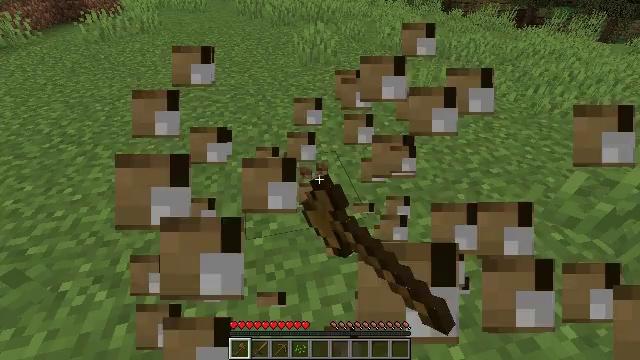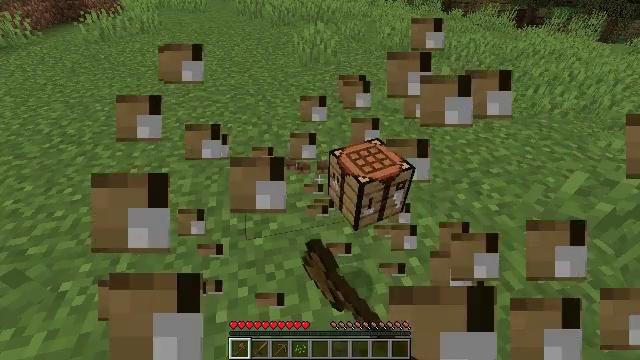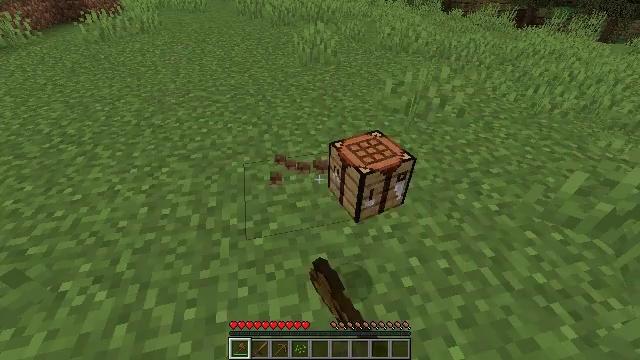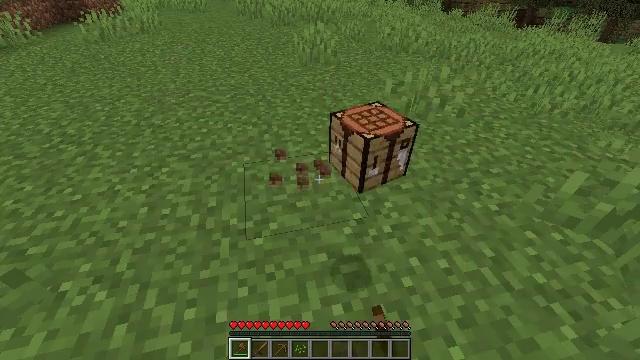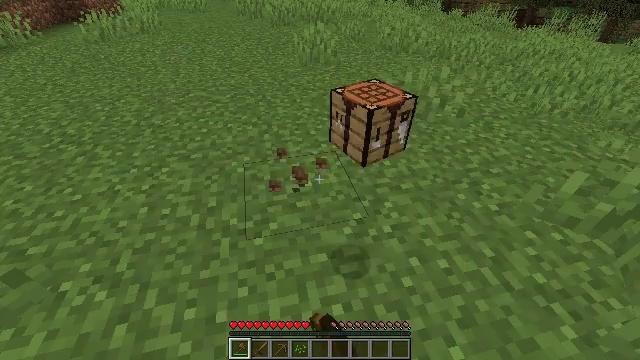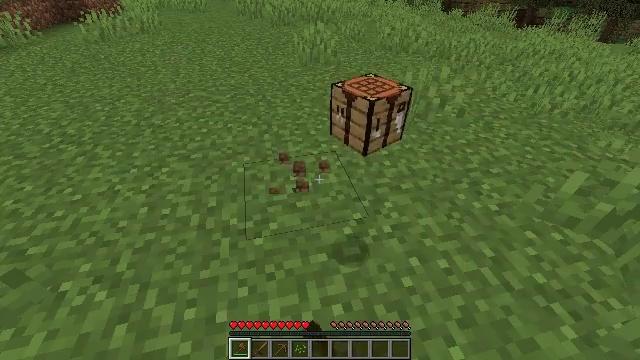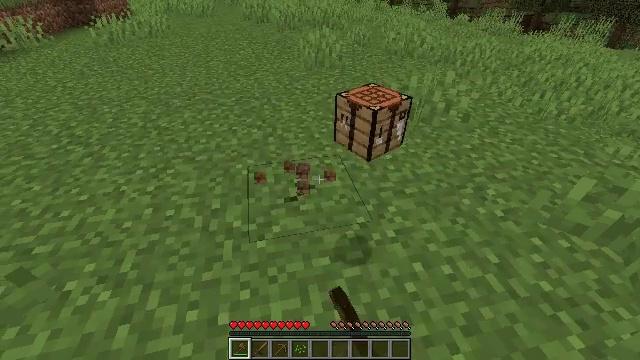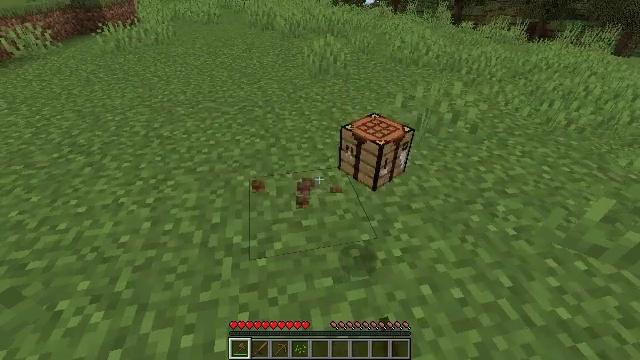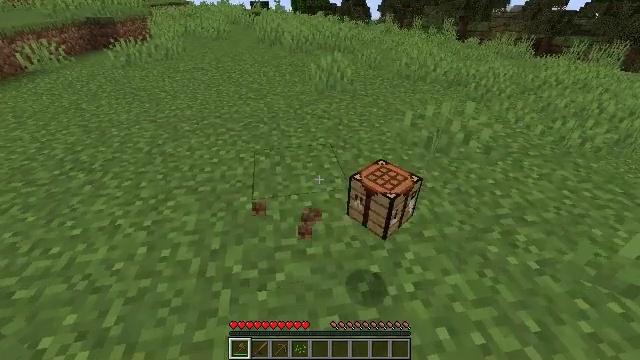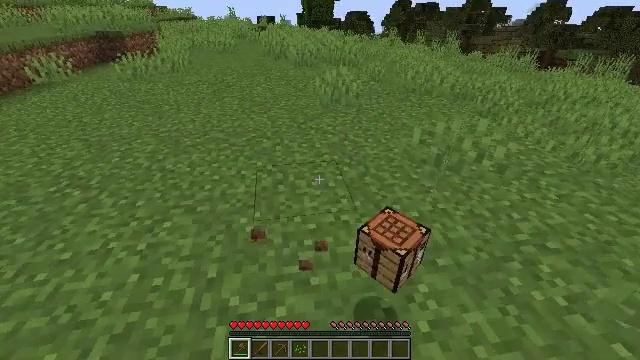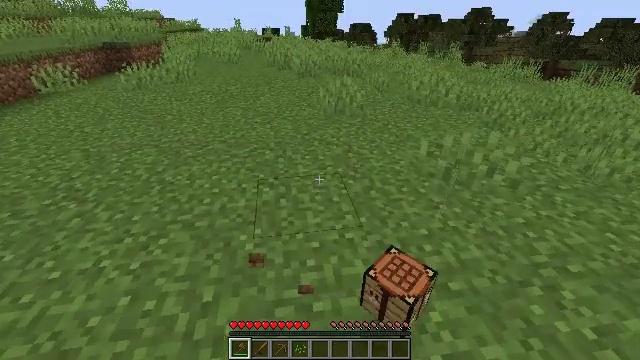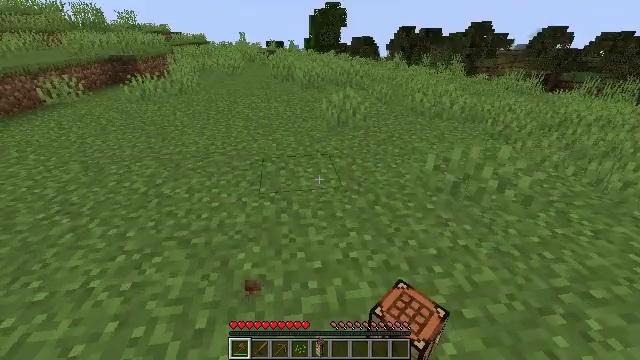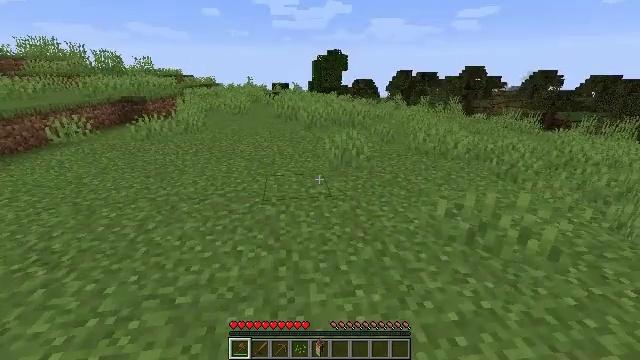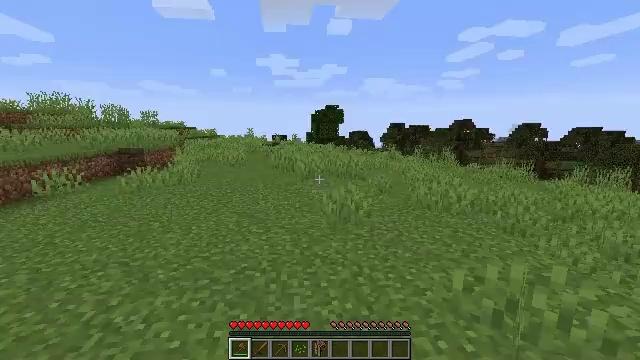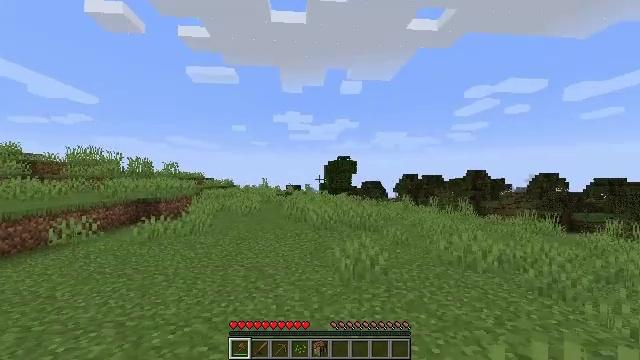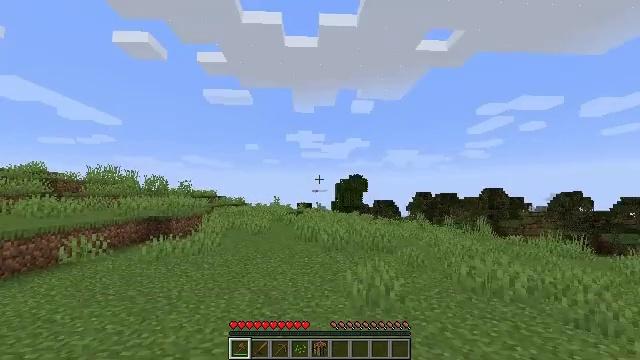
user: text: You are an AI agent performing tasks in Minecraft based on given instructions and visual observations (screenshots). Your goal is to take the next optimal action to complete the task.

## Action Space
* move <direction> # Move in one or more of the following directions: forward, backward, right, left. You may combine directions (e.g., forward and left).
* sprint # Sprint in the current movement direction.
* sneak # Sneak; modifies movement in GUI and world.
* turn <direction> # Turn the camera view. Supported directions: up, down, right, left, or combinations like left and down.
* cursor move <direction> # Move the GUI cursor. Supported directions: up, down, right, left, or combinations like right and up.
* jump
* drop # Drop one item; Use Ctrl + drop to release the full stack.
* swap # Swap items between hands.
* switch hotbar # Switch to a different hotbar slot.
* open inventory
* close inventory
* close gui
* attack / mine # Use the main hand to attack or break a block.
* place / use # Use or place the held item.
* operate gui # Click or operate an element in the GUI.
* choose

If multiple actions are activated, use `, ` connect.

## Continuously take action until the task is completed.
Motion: motion action
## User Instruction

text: Gather a pumpkin block.
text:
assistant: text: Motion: attack / mine
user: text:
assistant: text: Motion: attack / mine
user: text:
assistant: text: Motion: attack / mine
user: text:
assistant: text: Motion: attack / mine
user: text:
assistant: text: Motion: attack / mine
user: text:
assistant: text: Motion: turn left, attack / mine
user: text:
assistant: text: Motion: move forward, turn up
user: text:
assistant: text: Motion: move forward, turn left and up
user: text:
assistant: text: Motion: move forward, turn up
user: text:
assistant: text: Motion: move forward, turn up
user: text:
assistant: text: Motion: move forward, turn up
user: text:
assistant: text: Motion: move forward, turn up
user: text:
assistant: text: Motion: move forward, turn up
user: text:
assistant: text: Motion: move forward, turn left and up
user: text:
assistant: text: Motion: move forward, turn left and up
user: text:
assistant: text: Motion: move forward
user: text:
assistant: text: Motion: move forward, turn left
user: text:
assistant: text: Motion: move forward, turn left and down
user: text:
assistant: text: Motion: move forward
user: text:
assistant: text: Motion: move forward
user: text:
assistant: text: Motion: move forward, sprint
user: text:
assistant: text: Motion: move forward, sprint
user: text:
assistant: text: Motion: move forward, sprint
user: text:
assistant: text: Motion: move forward, sprint
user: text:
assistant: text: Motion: move forward, sprint
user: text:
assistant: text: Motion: move forward, sprint, turn left
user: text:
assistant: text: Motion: move forward, sprint
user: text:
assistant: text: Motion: move forward, sprint
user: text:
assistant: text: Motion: move forward, sprint
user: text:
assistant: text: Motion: move forward, sprint